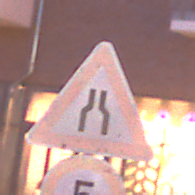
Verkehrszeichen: VerengteFahrbahn
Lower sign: Geschwindigkeit5
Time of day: Night
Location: Outdoor (Urban)
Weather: PartlyCloudy
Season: NotSpecified
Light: Artificial